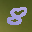
Label: 8